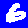
Digit: 6